Question: My wiring is this:

XBee is configured in API mode 1 and mbed (LPC1768) runs this code:
'''
Serial terminal(USBTX, USBRX);
wait_ms(1000);
while(!terminal.readable()) {
wait_ms(10);
}
terminal.getc();
mbed_led1 = 1;
while(1) {
xbee.readPacketUntilAvailable();
terminal.puts("Packet available
");
XBeeResponse response = xbee.getResponse();
if (response.isAvailable()) {
char tmp[20];
int c = response.getApiId();
sprintf(tmp, "%d", c);
terminal.puts("Response available at API: ");
terminal.puts(tmp);
terminal.puts("
");
if (response.getApiId() == RX_16_RESPONSE) {
Rx16Response rx16 = Rx16Response();
response.getRx16Response(rx16);
uint8_t len = rx16.getDataLength();
char l[20];
sprintf(l, "%d", len);
terminal.puts("We have data: ");
terminal.puts(l);
terminal.puts("
");
}
}
wait(1);
}
'''
XBee library for mbed is essentially a port of a widely popular Arduino XBee library. Sources are here: <URL>
And when aforementioned code runs, my output is this:
'''
Terminal ready
Packet available
Response available at API: 138
Packet available
Response available at API: 138
...
'''
is a decimal representation of a hex 0x8A, which in turn is mapped to MODEM_STATUS_RESPONSE.
This XBee module is the only one that is powered.
And my question is why would I have that weird behaviour? How come this XBee have successfully read packet at all?
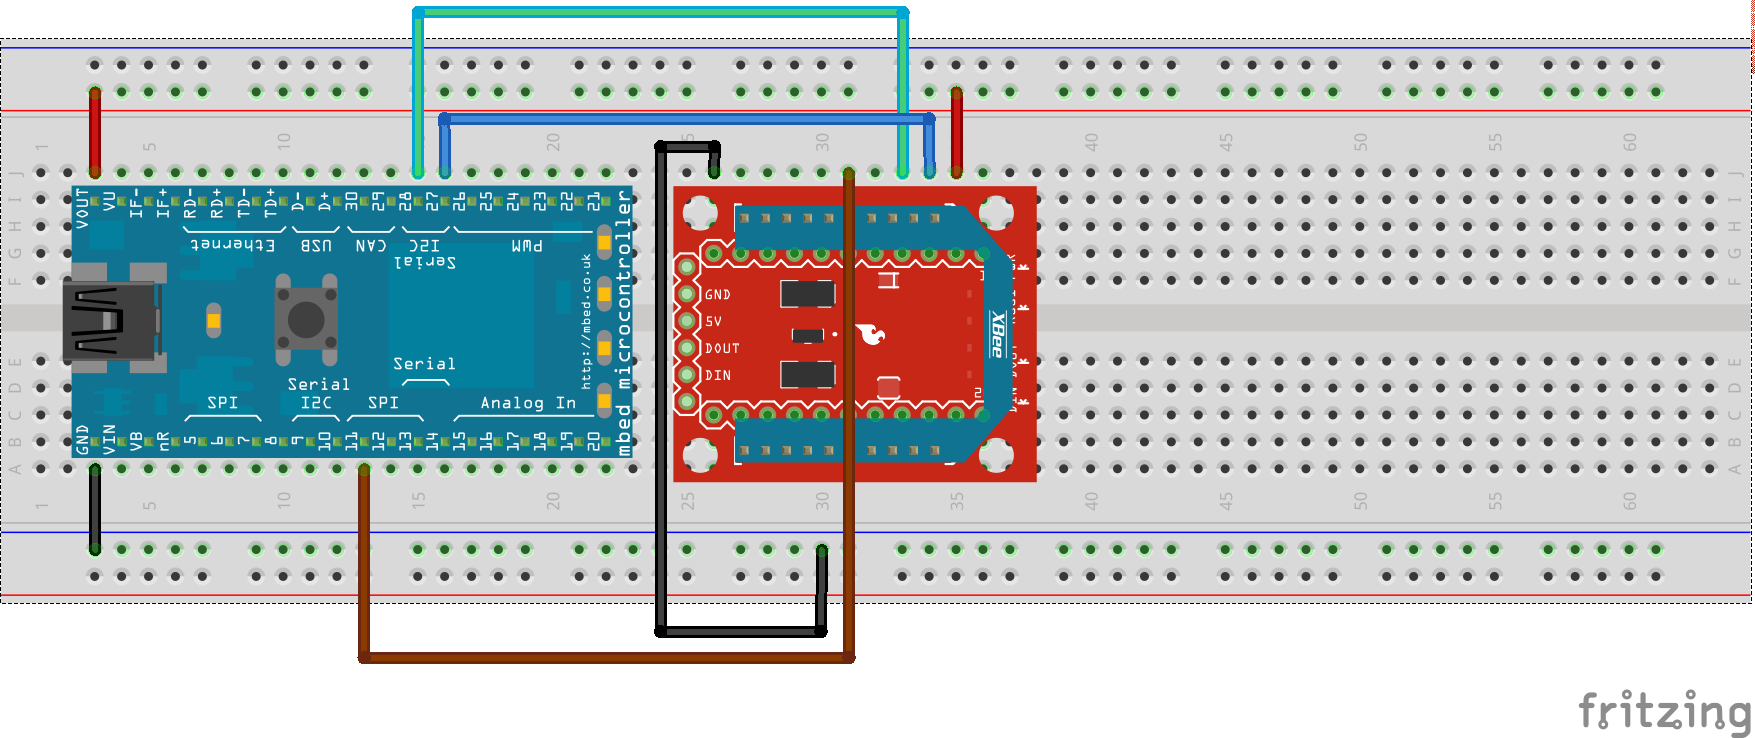
Answer: The XBee module sends the Modem Status frame to the host, and it's not the result of the module receiving a packet. Try dumping the rest of the Modem Status frame to see what status the XBee module is trying to report. It might be reporting Hardware Reset (0x00), followed by Coordinator Started (0x06).
The <URL> includes a list of all possible Modem Status values.
BTW, updating the 'sprintf(tmp, "%d", c);' to use '"0x%02X"' as the format string will print the frame type in hex and make it easier to look up frame types in the documentation.